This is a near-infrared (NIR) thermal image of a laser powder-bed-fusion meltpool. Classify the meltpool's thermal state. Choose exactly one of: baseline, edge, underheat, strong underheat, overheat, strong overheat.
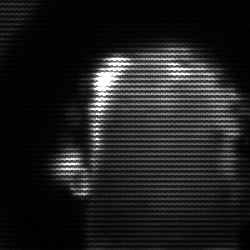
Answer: baseline